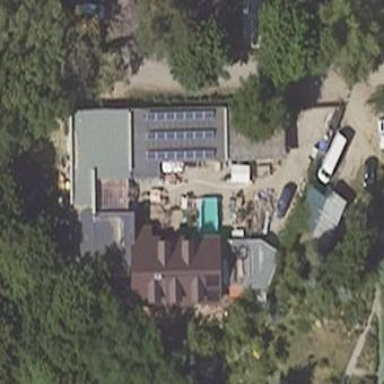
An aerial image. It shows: Shed.